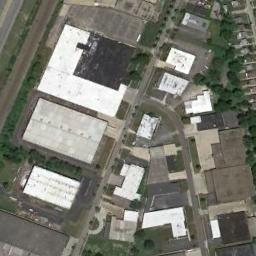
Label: industrial_area